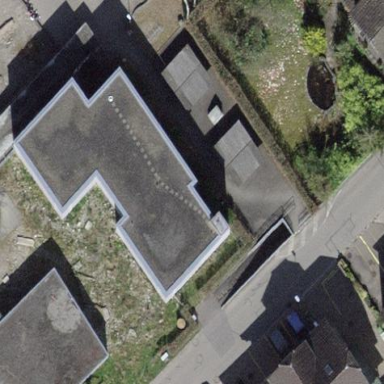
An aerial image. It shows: Bicycle parking area located on the roof of building.